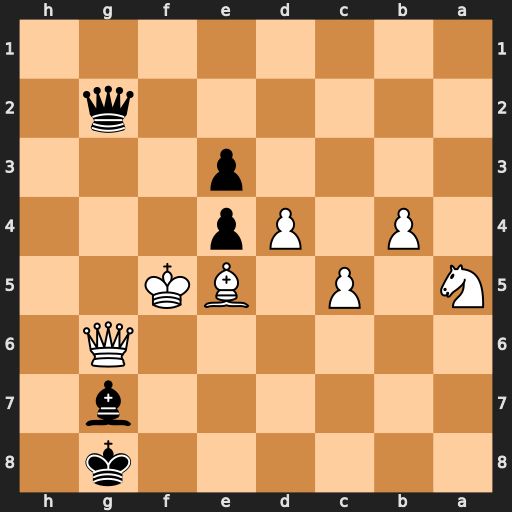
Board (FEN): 6k1/6b1/6Q1/N1P1BK2/1P1Pp3/4p3/6q1/8
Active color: b
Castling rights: -
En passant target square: -
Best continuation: Qxg6+ Kxg6 Bxe5 Nc4 e2